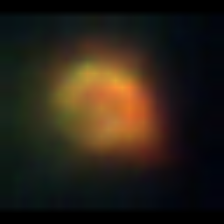
Taxon: Unknown_phyto
Group: Unknown